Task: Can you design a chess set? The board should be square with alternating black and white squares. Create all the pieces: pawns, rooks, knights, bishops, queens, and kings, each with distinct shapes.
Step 2305:
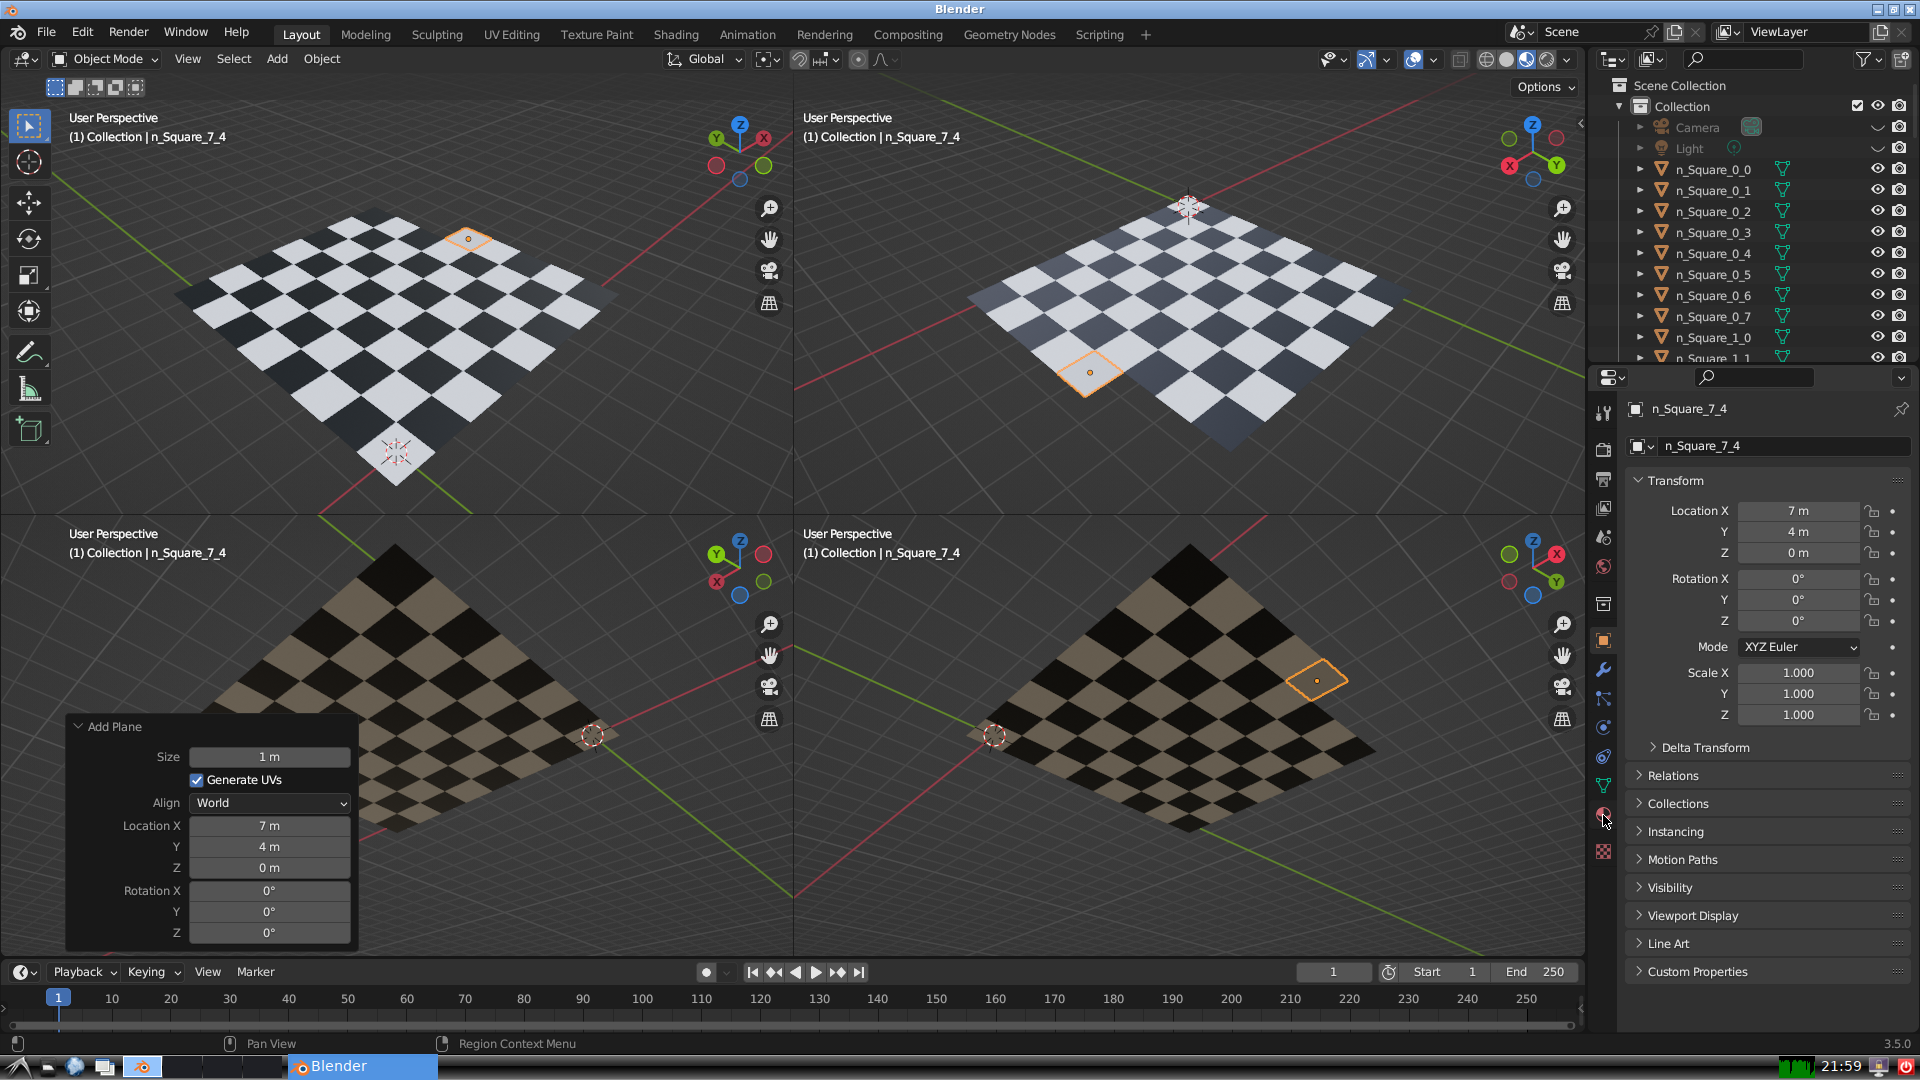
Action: click: no